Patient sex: M
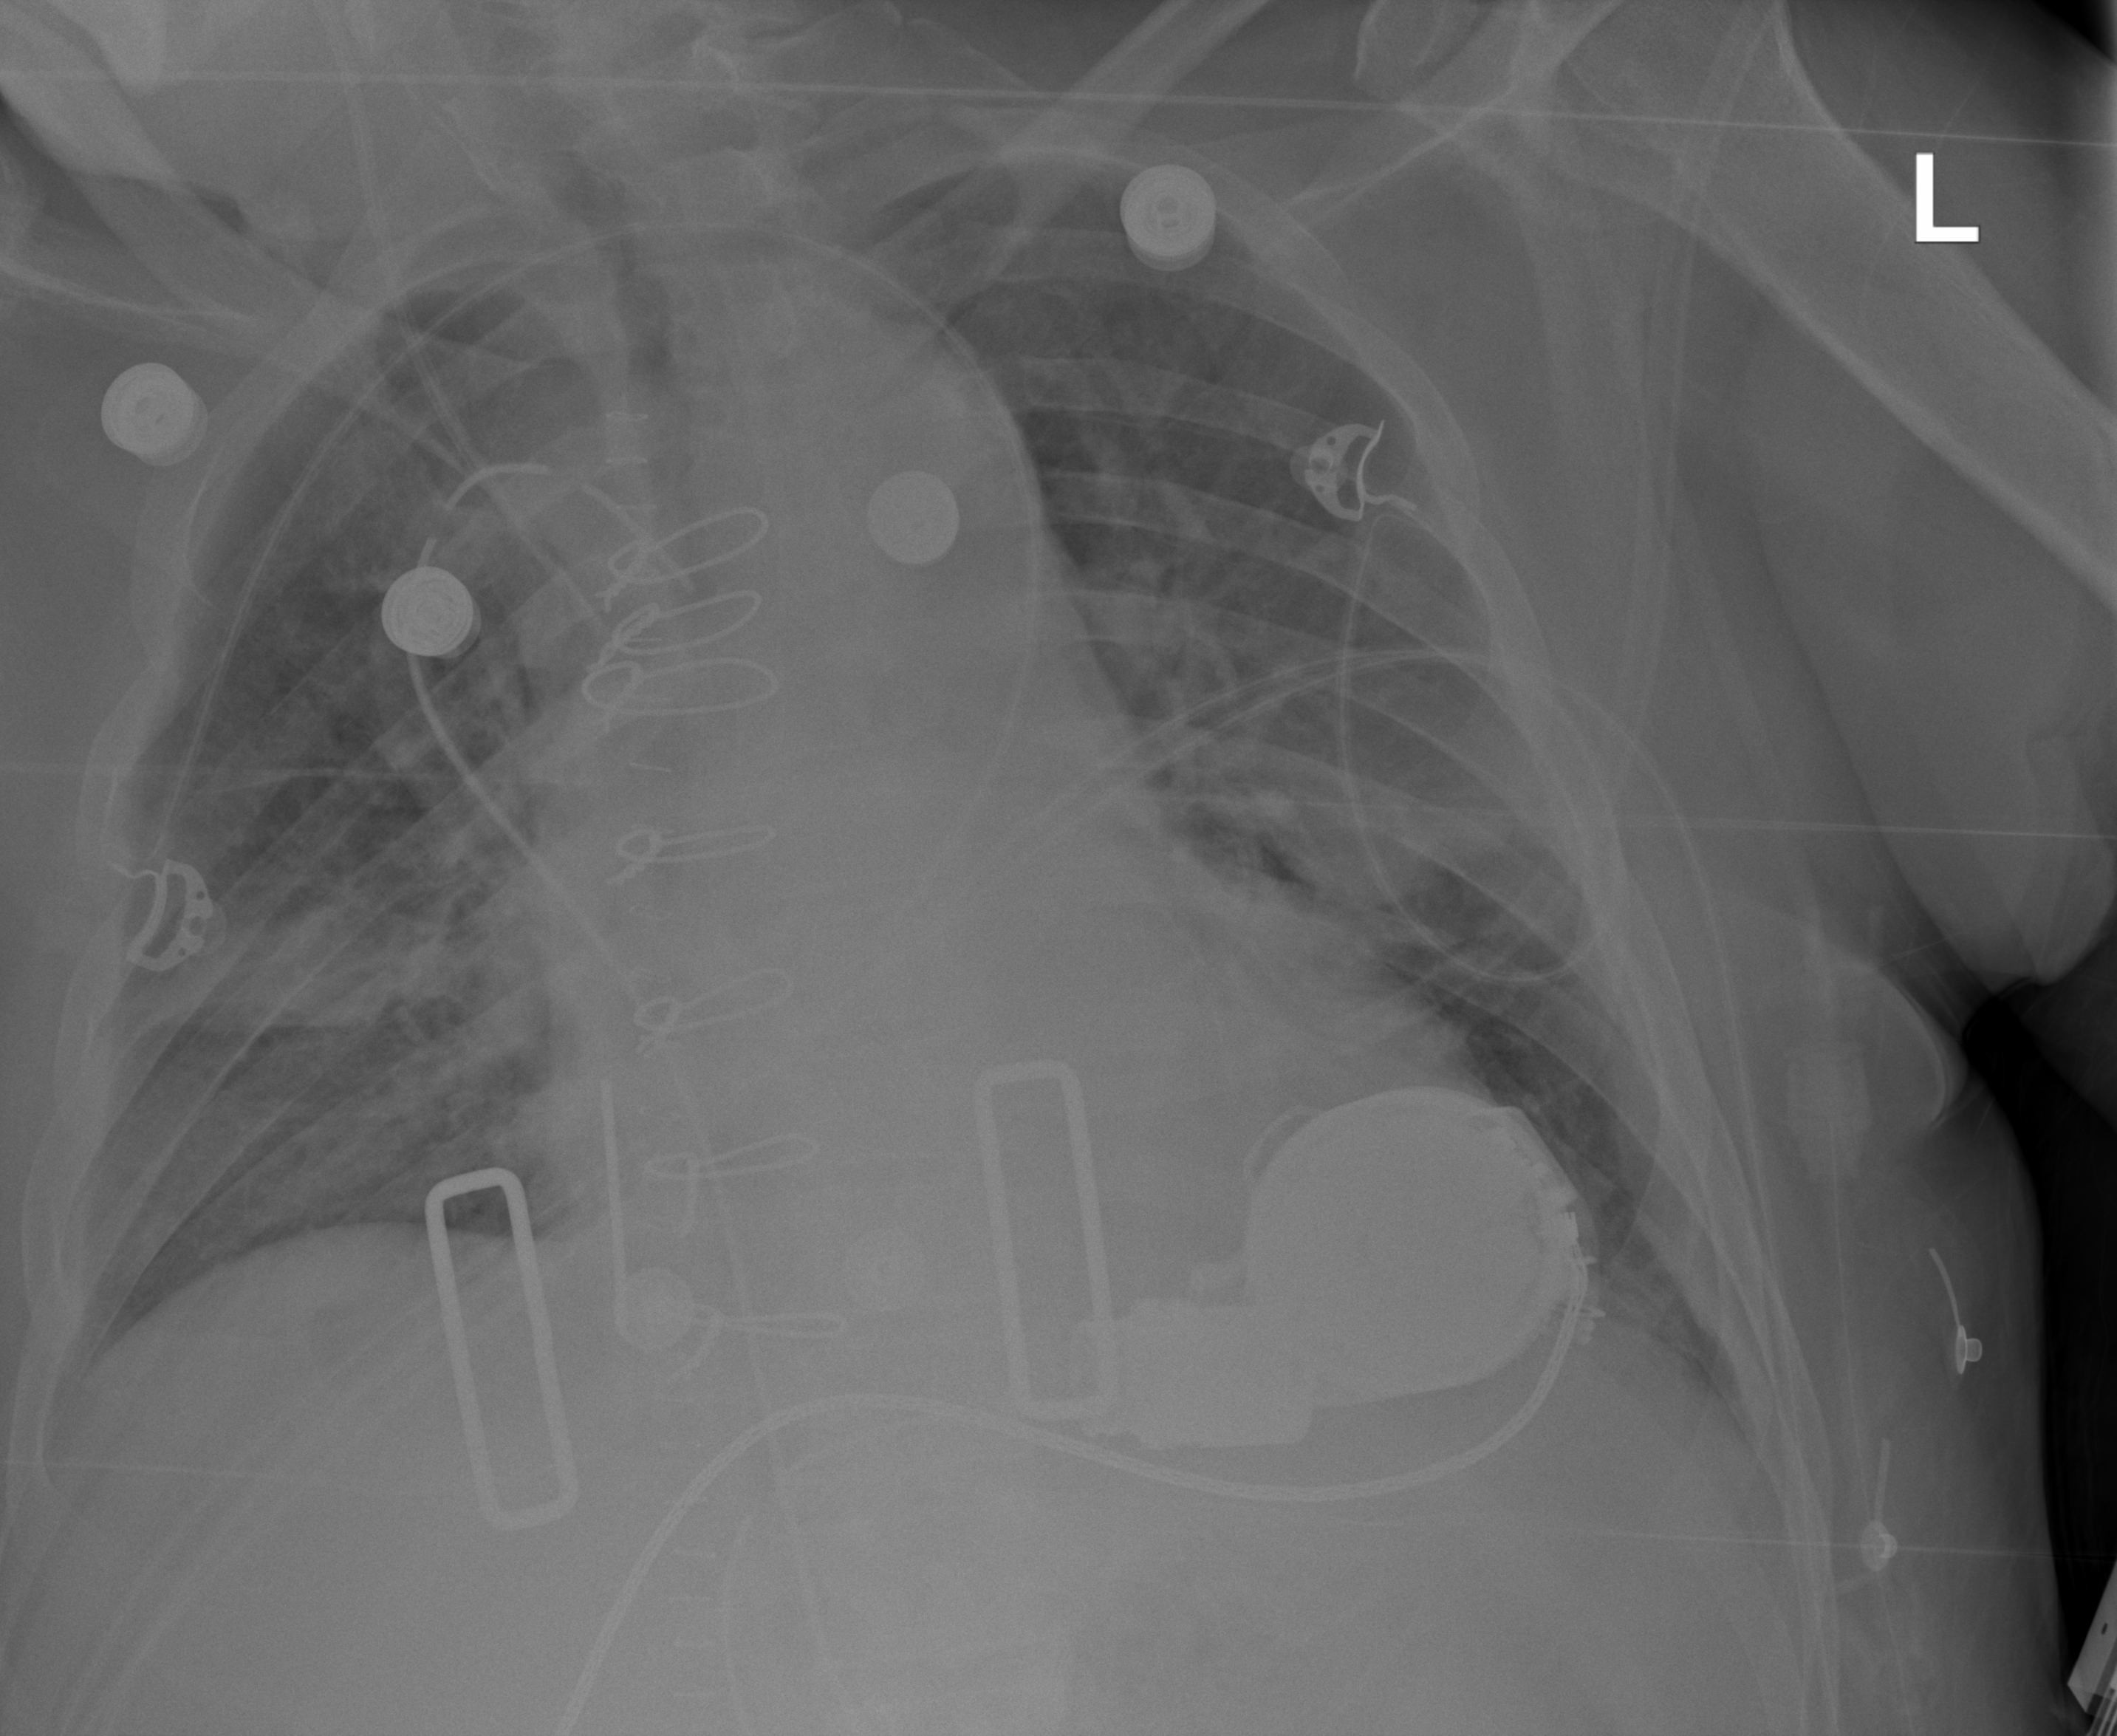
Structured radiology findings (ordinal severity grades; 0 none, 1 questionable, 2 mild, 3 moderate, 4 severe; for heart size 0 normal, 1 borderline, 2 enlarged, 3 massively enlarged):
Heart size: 1
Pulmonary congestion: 2
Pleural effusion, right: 2
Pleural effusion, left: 0
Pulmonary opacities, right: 2
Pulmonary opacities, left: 0
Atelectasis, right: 2
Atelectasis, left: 2